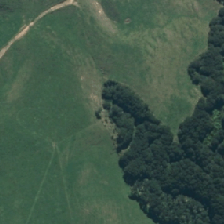
Land cover: manuka_kanuka